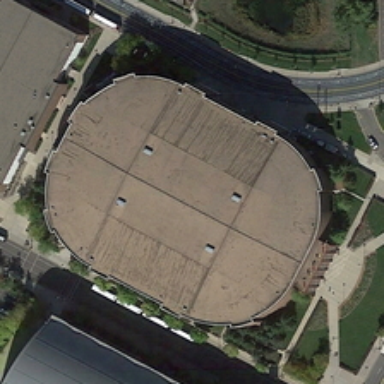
Roads and two buildings are around a center building .